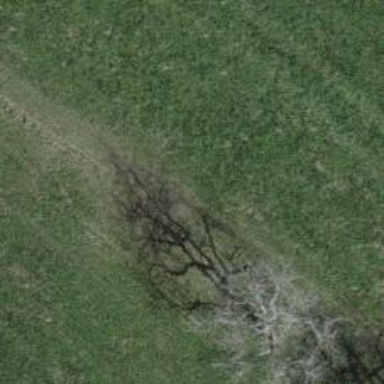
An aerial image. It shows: Grass track with grade5 tracktype.